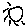
Label: sun